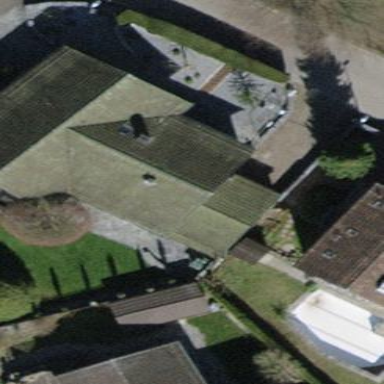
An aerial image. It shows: Gabled roof house.